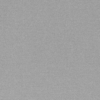
Label: dusty